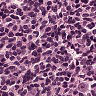
Metastatic tissue present: no